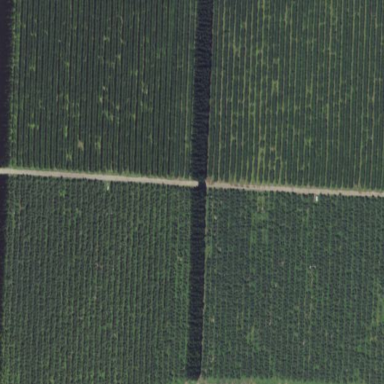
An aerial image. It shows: Vineyard with grape crops.